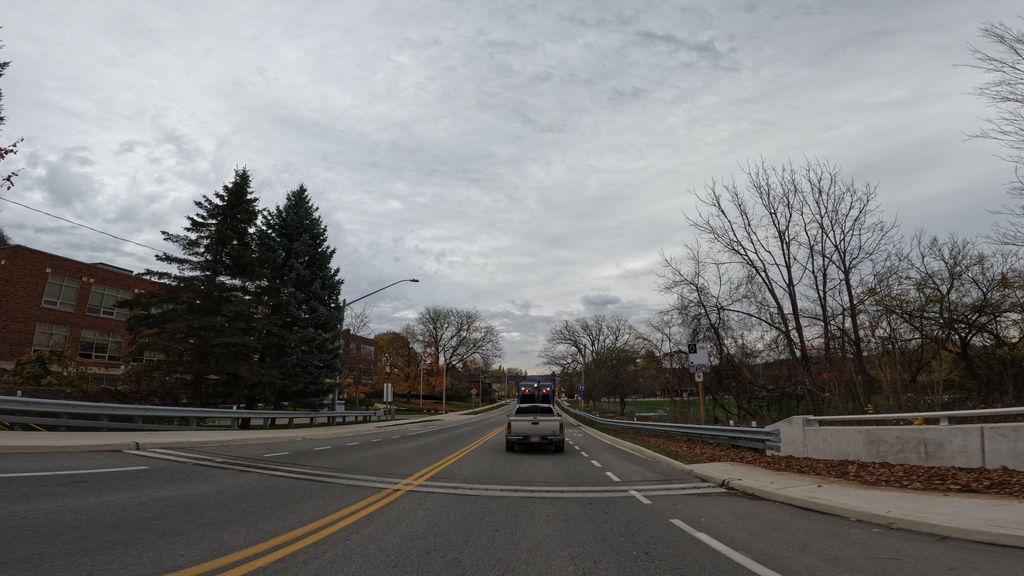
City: hamilton